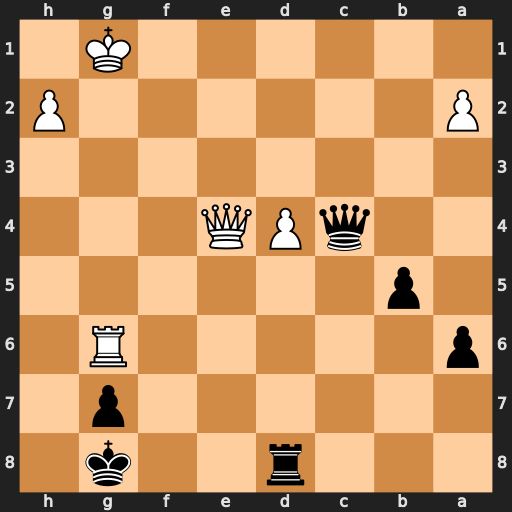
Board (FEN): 3r2k1/6p1/p5R1/1p6/2qPQ3/8/P6P/6K1
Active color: b
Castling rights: -
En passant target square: -
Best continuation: Rxd4 Qe6+ Qxe6